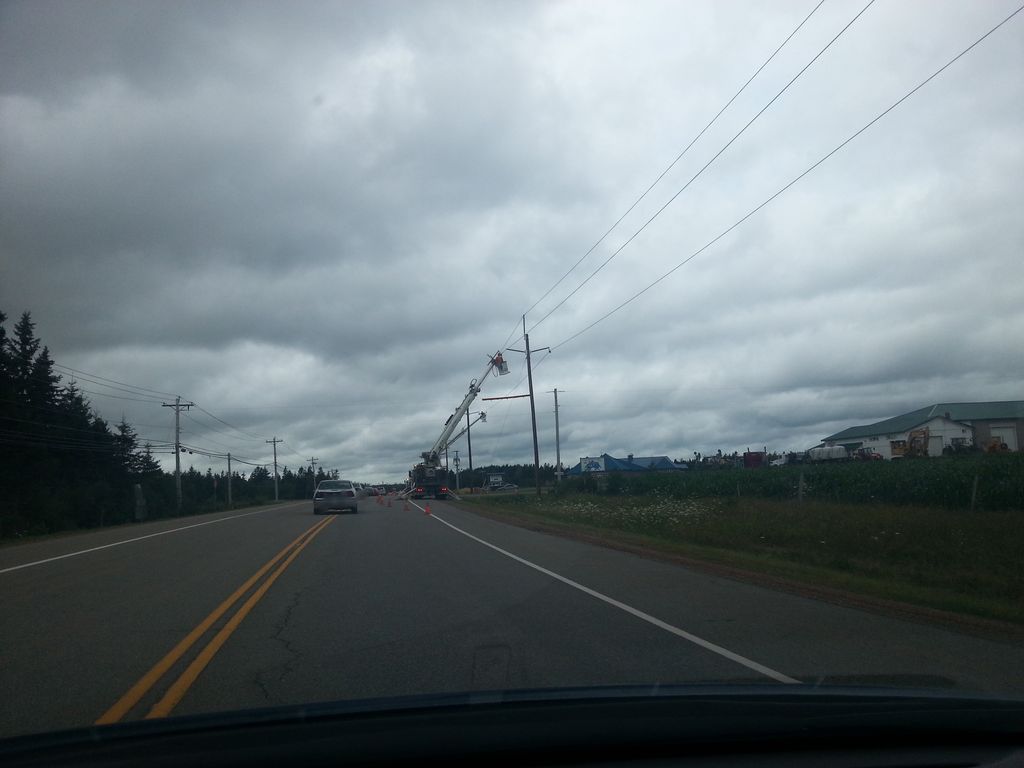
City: charlottetown